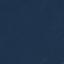
Land use / land cover class: SeaLake